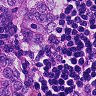
Metastatic tissue present: yes